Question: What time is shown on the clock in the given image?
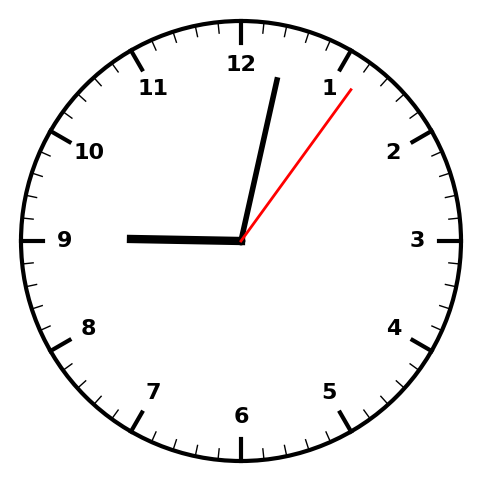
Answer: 09:02:06